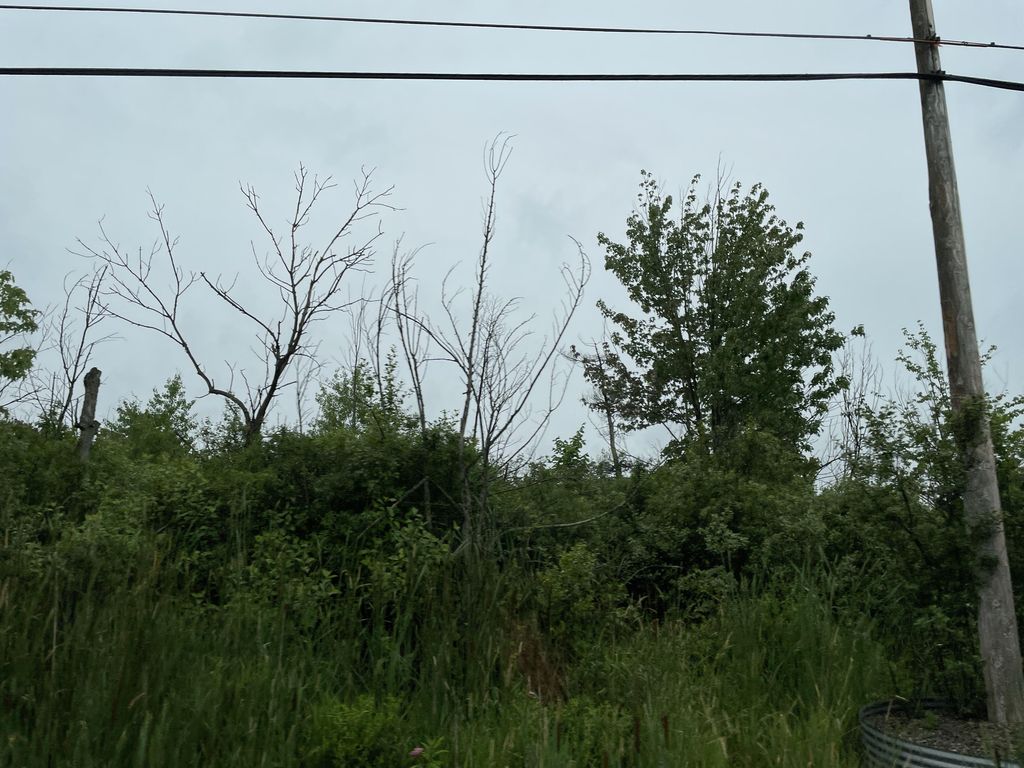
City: kitchener-waterloo